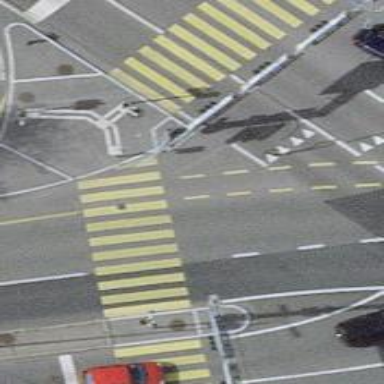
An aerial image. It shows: Crossing with traffic signals.